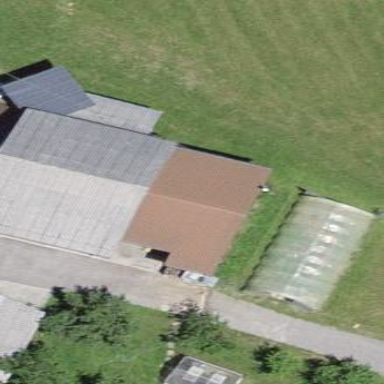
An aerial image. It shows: Shed building.